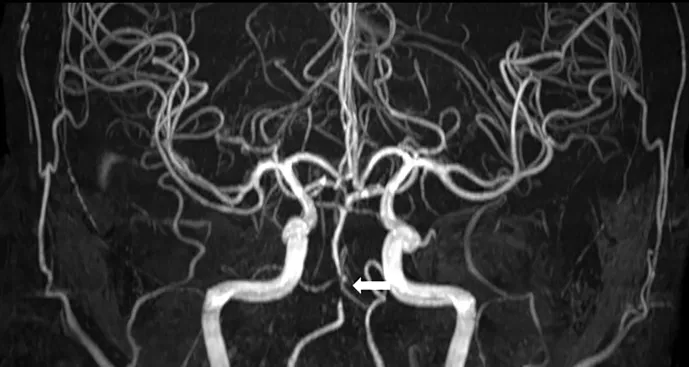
Three-dimensional time-of-flight magnetic resonance angiography showing significant stenosis of the basilar artery (arrow, C).
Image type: radiology (mri)